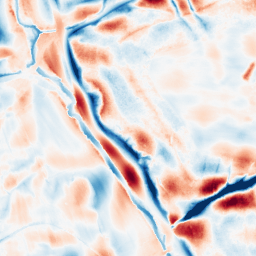
Category: wavelet
Decomposition family: wavelet_biorthogonal
Decomposition parameters: wavelet: bior3.5
level: 5
Upsampling method: edge_directed
Upsampling parameters: scale: 2
Upsampling scale: 2